Question: I am trying to make a multi client selector that can be paired with a date range. I am not getting an error and the query seems to be pulling normally but no data shows up where I know there should be.
Sheet Image:

Query Below:
'=query('BH Job Data'!$A:$G, "select * where C>= date '"&text(A8,"yyyy-mm-dd")&"' AND C<= date '"&text(A10,"yyyy-mm-dd")&"' AND F = '"&$A$3&"' AND F = '"&$A$4&"' AND F = '"&$A$5&"' AND F = '"&$A$6&"'",1)'
I have also tried this:
'=query('BH Job Data'!$A:$G, "select * where C>= date '"&text(A8,"yyyy-mm-dd")&"' AND C<= date '"&text(A10,"yyyy-mm-dd")&"' AND F = '"&$A$3&"' OR F = '"&$A$4&"' OR F = '"&$A$5&"' OR F = '"&$A$6&"'",1)'
The issue with the second string is it works fine and pull just the list of 4 clients but it does not keep the query within the intended date range.
I tried both queries above and still not getting any error. The first string pulls no results and the second string pull results from correct clients but not inside the correct date range.
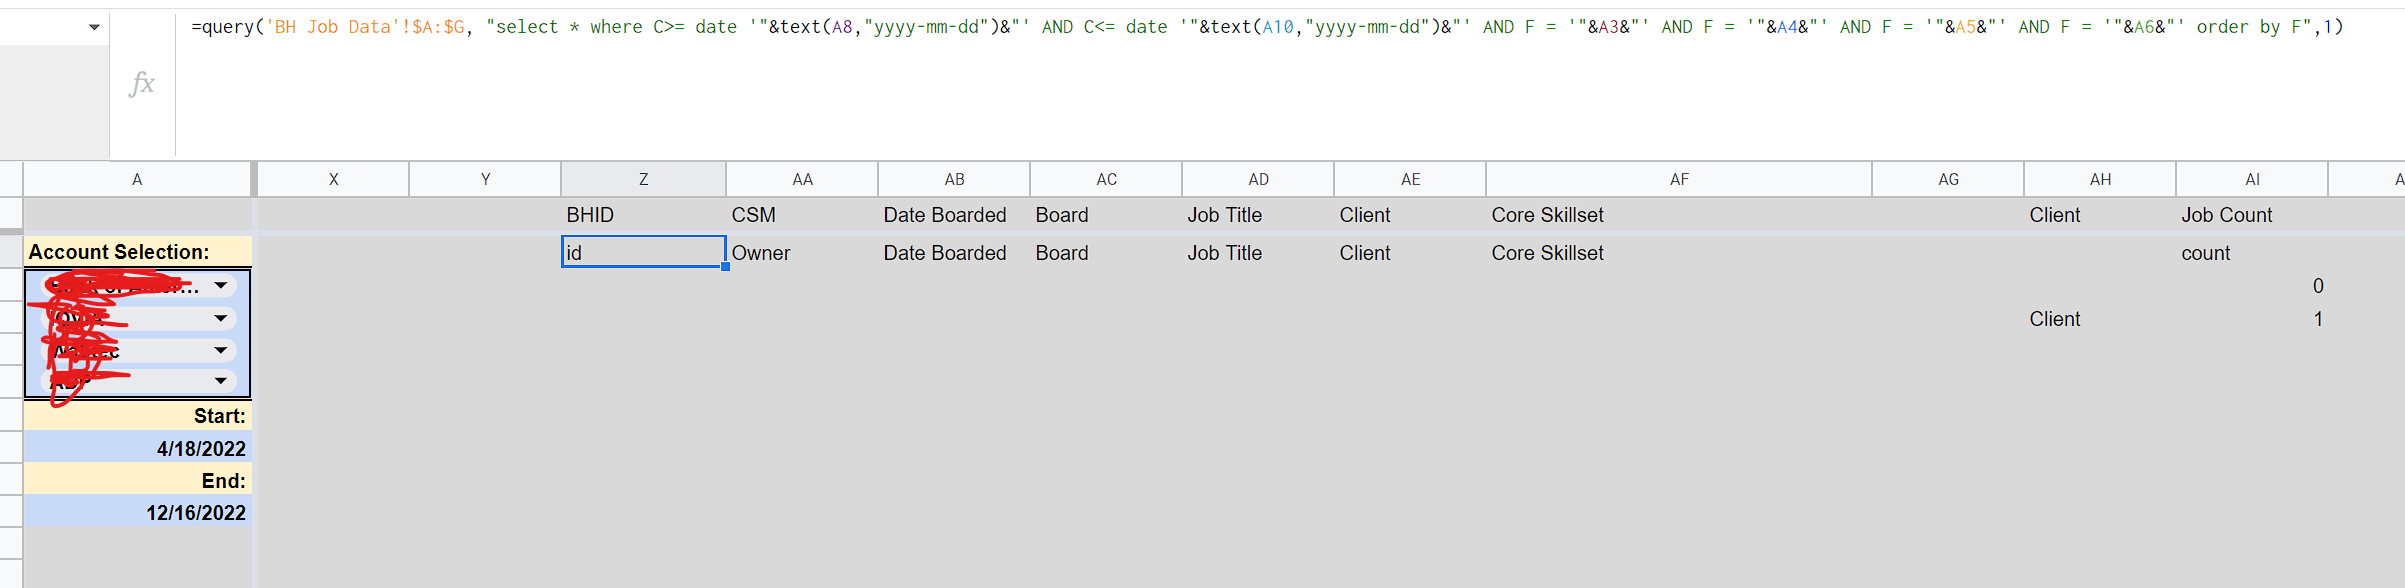
Answer: You need some brackets to specify the order of operations, try this:
'=query('BH Job Data'!$A:$G, "select * where C>= date '"&text(A8,"yyyy-mm-dd")&"' AND C<= date '"&text(A10,"yyyy-mm-dd")&"' AND (F = '"&$A$3&"' OR F = '"&$A$4&"' OR F = '"&$A$5&"' OR F = '"&$A$6&"')",1)'
You also don't need the absolute references since this formula is not meant to be dragged.
'=query('BH Job Data'!A:G, "select * where C>= date '"&text(A8,"yyyy-mm-dd")&"' AND C<= date '"&text(A10,"yyyy-mm-dd")&"' AND (F = '"&A3&"' OR F = '"&A4&"' OR F = '"&A5&"' OR F = '"&A6&"')",1)'
(You could also omit 'select *', since it's assumed)
---
But if you're just filtering the data, I recommend using FILTER.
'={'BH Job Data'!A1:G1;FILTER('BH Job Data'!A:G,ISBETWEEN('BH Job Data'!C:C,A8,A10),COUNTIF(A3:A6,'BH Job Data!'F:F))}'